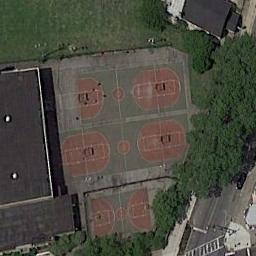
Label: basketball_court